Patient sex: M
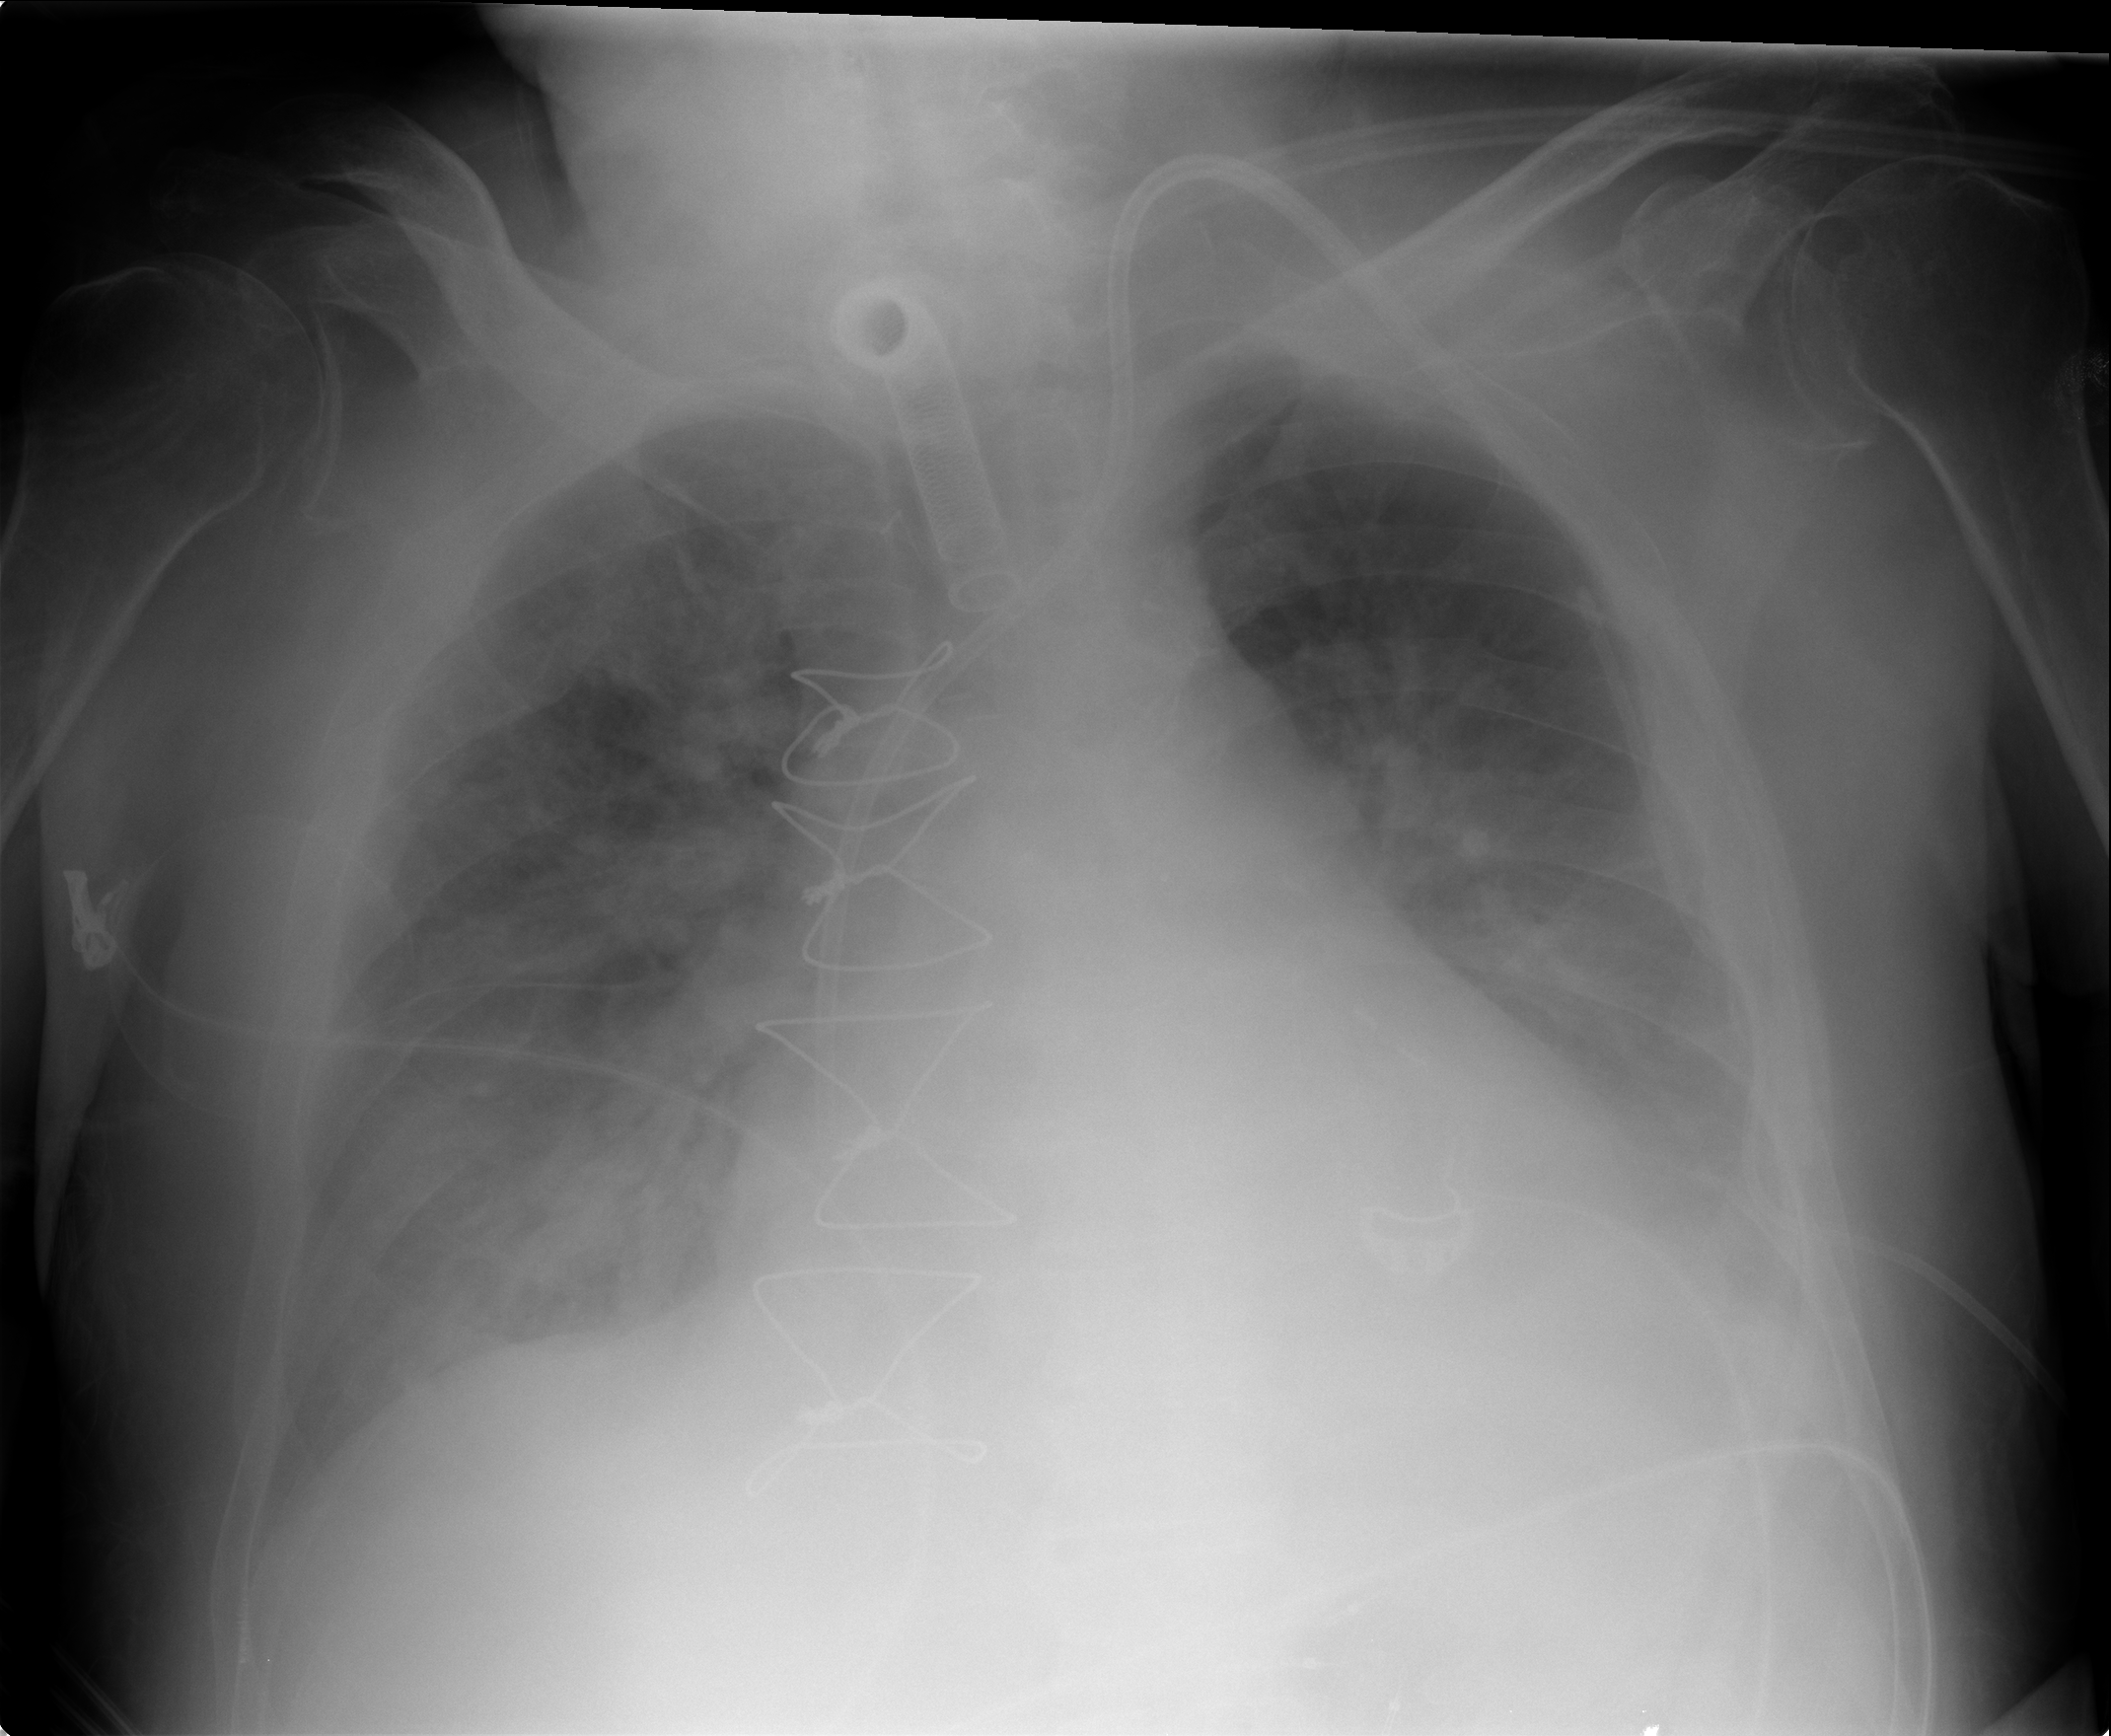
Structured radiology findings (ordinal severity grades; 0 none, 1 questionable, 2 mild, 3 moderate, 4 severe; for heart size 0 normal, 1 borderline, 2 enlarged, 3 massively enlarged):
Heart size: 2
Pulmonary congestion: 3
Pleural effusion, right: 0
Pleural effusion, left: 2
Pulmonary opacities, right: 2
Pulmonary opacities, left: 2
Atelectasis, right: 3
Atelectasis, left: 3